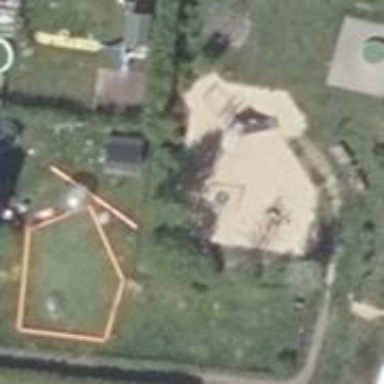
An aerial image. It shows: Playground with basket swing.